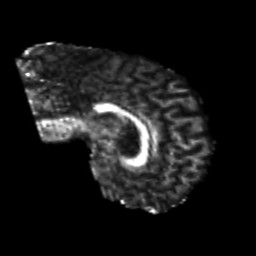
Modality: FA
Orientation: sagittal
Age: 25
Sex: male
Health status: healthy
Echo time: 0.074 s